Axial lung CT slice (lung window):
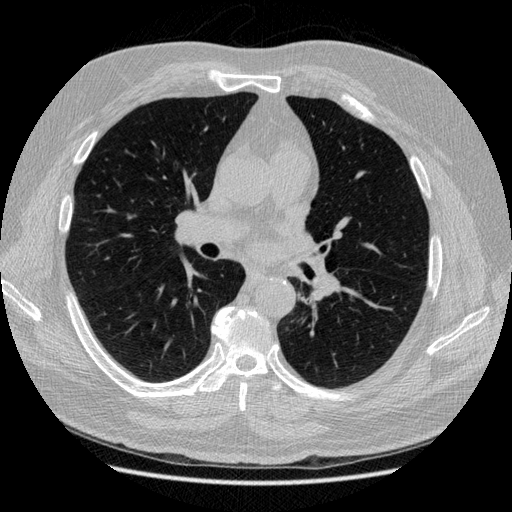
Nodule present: no